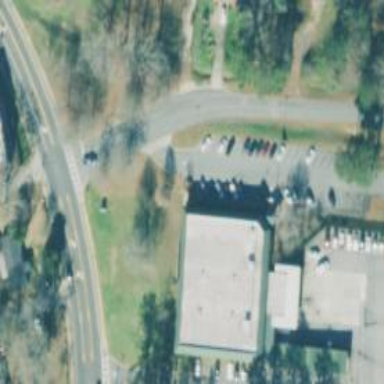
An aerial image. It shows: Commercial building.